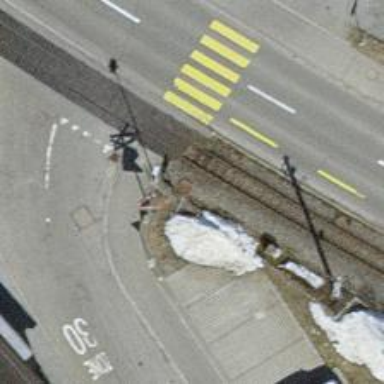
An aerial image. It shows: Crossing on footway.